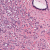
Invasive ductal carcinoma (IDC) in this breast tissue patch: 1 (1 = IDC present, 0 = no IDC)